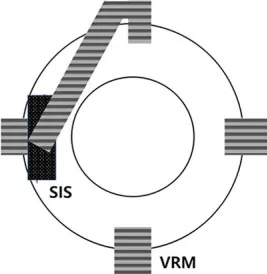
Surgical and schematic images of the strabismus repair.
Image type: pathology (immunostaining)